Question: I want to get coordinates of map's corners like shown in the image

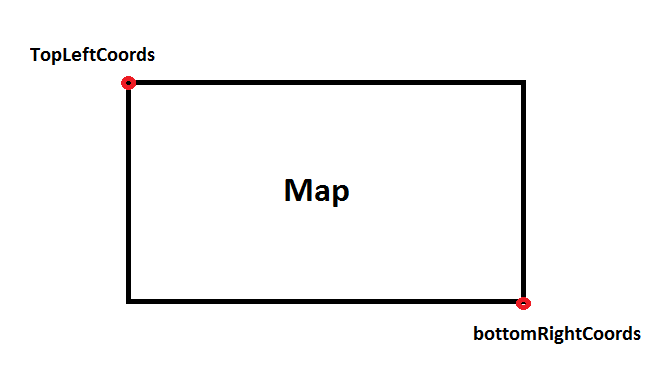
Answer: Use 'map.getBounds()'. This returns a LatLngBounds object. From that you can then use 'getNorthEast()' and 'getSouthWest()' to get those corners. These aren't the ones you want though, so you'll have to do a little bit of logic to figure out the North West and South East parts. i.e. use the 'lat()' of the NorthEast corner with the 'lon()' of the SouthWest corner for the NorthWest coordinate, and the 'lon()' of the NorthEast corner with the 'lat()' of the SouthWest corner for the SouthEast coordinate.